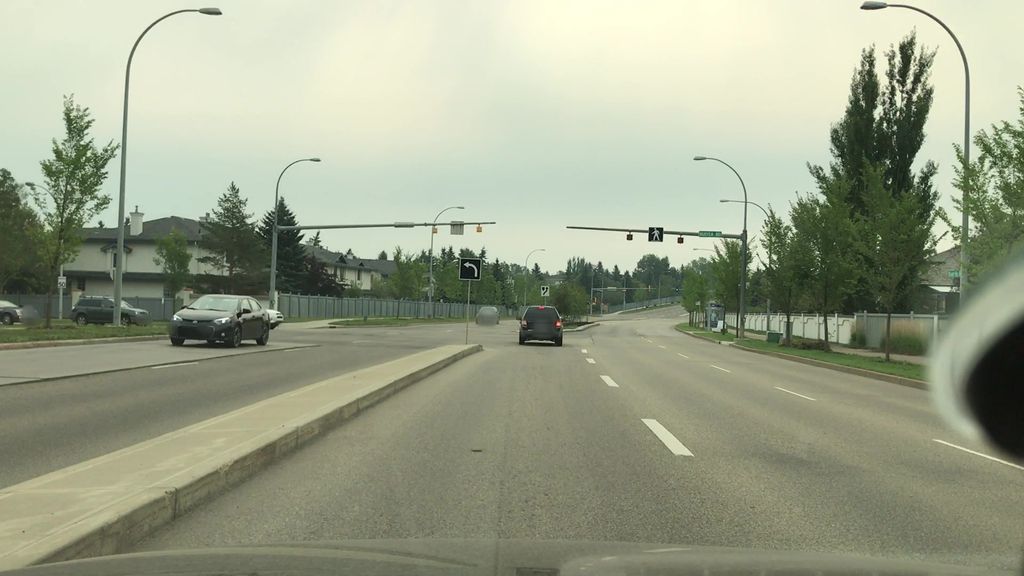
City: edmonton